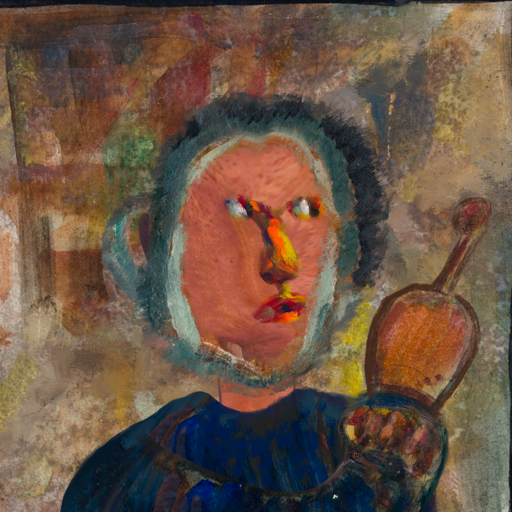
Background: Mosgoul, Head And Neck Side: Mother_And_Son_Mother, Face Side: An_Impression, Bust: Pipe, Hair Side: Boggyland, Head Accessory: Blank, Second Necklace: Blank, Necklace: Blank, Baby: Blank